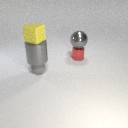
small red metal cylinder below large gray metal sphere